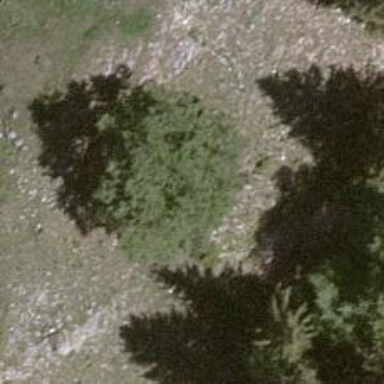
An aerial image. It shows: Single tag "natural: tree."